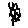
Label: flower